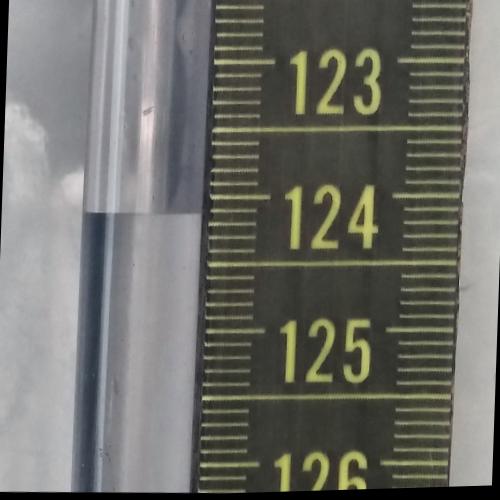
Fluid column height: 124.1 cm